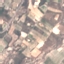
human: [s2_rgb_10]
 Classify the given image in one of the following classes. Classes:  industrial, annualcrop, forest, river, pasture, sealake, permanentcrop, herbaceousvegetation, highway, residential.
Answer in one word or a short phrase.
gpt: PermanentCrop